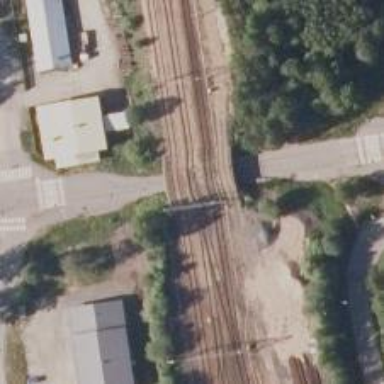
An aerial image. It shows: Continuous rail railway with electrified contact line.